Field crop: maize
Growth stage: 2
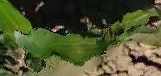
Species: maize